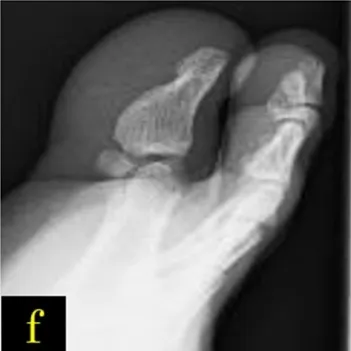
(e, f) During the last medical examination, no redislocation or osteoarthritis of the IP joint was noted.
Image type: radiology (x_ray)